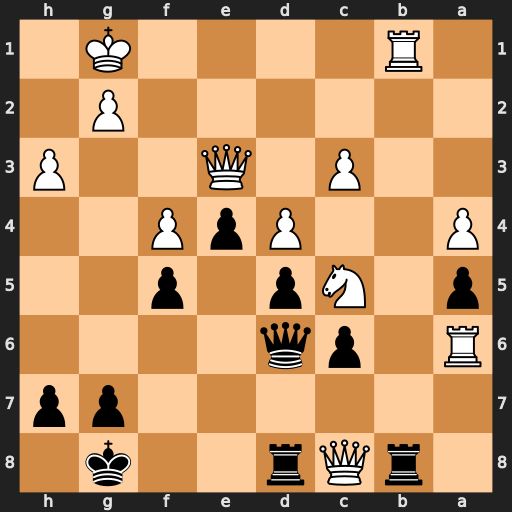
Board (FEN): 1rQr2k1/6pp/R1pq4/p1Np1p2/P2PpP2/2P1Q2P/6P1/1R4K1
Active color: b
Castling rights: -
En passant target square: -
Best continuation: Rxb1+ Kh2 Rxc8